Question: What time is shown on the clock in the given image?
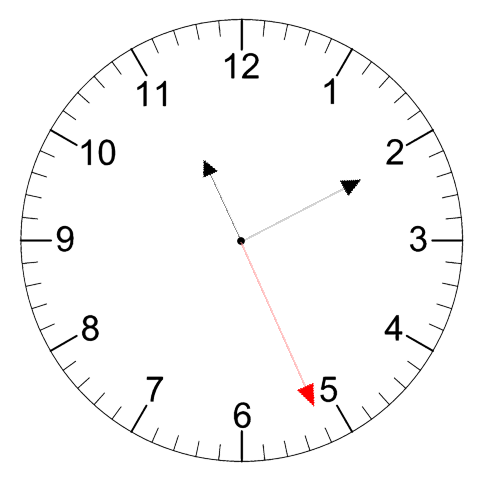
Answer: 11:10:26